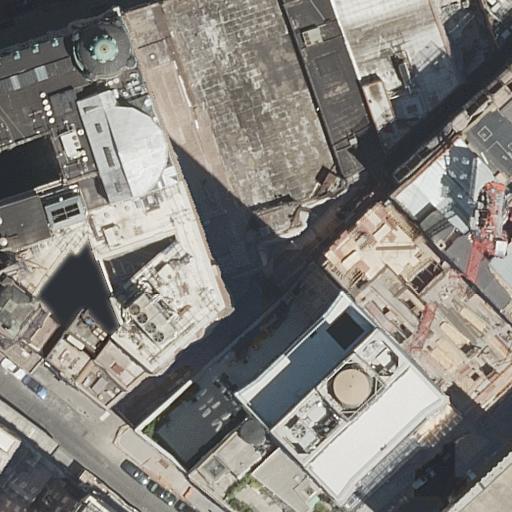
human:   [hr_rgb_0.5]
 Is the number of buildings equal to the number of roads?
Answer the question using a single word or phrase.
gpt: no

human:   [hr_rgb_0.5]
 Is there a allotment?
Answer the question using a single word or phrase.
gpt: no

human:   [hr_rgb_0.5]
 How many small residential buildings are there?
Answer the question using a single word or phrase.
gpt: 4

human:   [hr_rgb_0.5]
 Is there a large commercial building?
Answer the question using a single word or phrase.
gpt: no

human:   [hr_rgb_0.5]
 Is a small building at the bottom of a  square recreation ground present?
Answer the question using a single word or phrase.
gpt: no

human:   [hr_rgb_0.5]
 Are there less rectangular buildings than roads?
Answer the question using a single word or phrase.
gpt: no

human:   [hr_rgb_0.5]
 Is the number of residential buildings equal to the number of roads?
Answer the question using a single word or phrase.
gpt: no

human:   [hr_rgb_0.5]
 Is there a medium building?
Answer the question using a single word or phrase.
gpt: yes

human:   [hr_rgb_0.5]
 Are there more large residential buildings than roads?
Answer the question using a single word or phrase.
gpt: no

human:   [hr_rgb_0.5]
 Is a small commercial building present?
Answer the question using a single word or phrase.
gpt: no

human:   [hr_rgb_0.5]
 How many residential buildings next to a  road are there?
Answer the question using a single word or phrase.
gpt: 13

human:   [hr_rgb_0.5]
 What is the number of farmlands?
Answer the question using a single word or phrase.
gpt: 0

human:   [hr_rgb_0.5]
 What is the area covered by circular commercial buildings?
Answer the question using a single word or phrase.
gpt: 0m2

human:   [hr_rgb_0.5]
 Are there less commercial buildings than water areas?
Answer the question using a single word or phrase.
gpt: no

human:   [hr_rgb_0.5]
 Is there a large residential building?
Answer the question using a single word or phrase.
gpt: yes

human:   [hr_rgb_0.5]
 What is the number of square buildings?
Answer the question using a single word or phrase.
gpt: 0

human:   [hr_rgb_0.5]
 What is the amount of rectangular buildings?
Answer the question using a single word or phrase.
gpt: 9

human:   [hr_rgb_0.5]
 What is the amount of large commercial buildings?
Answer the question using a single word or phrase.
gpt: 0

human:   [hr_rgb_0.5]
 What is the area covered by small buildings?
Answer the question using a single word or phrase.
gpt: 55m2

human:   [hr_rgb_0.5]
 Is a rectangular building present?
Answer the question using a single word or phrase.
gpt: yes

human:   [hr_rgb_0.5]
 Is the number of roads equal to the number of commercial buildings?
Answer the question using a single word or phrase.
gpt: no

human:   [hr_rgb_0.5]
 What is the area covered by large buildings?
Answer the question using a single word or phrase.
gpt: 5675m2

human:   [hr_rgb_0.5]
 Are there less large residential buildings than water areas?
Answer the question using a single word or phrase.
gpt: no

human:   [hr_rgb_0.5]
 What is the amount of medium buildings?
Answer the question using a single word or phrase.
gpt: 8

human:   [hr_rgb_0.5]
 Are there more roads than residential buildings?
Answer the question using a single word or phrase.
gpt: no

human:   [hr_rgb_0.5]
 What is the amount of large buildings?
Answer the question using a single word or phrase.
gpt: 3

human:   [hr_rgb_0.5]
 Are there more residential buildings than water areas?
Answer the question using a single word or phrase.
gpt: yes

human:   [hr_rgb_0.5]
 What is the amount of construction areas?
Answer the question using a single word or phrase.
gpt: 0

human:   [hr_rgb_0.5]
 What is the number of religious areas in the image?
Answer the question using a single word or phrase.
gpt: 0

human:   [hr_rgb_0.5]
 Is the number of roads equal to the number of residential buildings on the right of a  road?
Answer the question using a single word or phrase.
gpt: no

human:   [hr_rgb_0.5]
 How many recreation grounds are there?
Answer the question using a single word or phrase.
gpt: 0

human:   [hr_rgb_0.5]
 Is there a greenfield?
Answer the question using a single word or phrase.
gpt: no

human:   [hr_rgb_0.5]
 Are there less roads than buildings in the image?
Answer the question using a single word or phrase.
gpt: yes

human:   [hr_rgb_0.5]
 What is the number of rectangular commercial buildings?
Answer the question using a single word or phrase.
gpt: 0

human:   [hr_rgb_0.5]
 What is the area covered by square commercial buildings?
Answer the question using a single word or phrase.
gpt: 0m2

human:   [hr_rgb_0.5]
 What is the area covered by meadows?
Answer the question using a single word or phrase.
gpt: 0m2